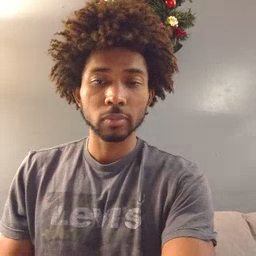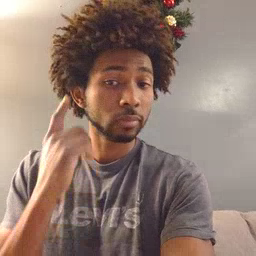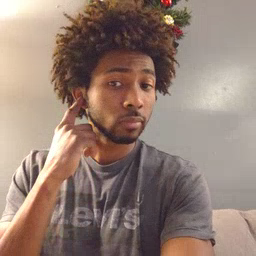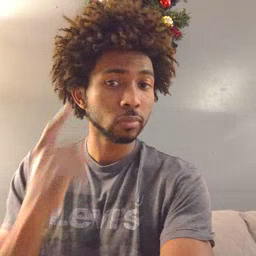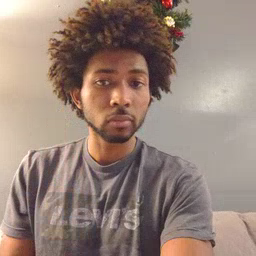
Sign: hear